Question: I put a MapControl in a scrollviewer, but when I pulled up the MapControl, the MapControl covered the TitlePanel!Like this photo

How to fix this?Is it a system bug?Thx~~~
Here is My xaml code
'''
<Grid x:Name="LayoutRoot" Background="Transparent">
<Grid.RowDefinitions>
<RowDefinition Height="Auto"/>
<RowDefinition Height="*"/>
</Grid.RowDefinitions>
<!--TitlePanel Bao Han Ying Yong Cheng Shi De Ming Cheng He Ye Mian Biao Ti -->
<StackPanel x:Name="TitlePanel" Grid.Row="0" Margin="12,17,0,28">
<TextBlock x:Name="ApplicationTitle" Text="Wo De Ying Yong Cheng Shi " Style="{StaticResource PhoneTextNormalStyle}"/>
<TextBlock x:Name="PageTitle" Text="Ye Mian Ming Cheng " Margin="9,-7,0,0" Style="{StaticResource PhoneTextTitle1Style}"/>
</StackPanel>
<!--ContentPanel - Qi Ta Nei Rong Zhi Yu Ci -->
<Grid x:Name="ContentPanel" Grid.Row="1" Margin="12,0,12,0">
<ScrollViewer>
<Grid Width="440" Height="258" VerticalAlignment="Top">
<msMap:Map x:Name="Map" CopyrightVisibility="Collapsed" LogoVisibility="Collapsed" ScaleVisibility="Collapsed" CredentialsProvider="Al1klJ_w8MPrZ0kntZyMogTJkXb79xyNKVC2XpJuwSPp0NmAbrIuAthSzs5xbomJ">
</msMap:Map>
</Grid>
</ScrollViewer>
</Grid>
</Grid>
'''
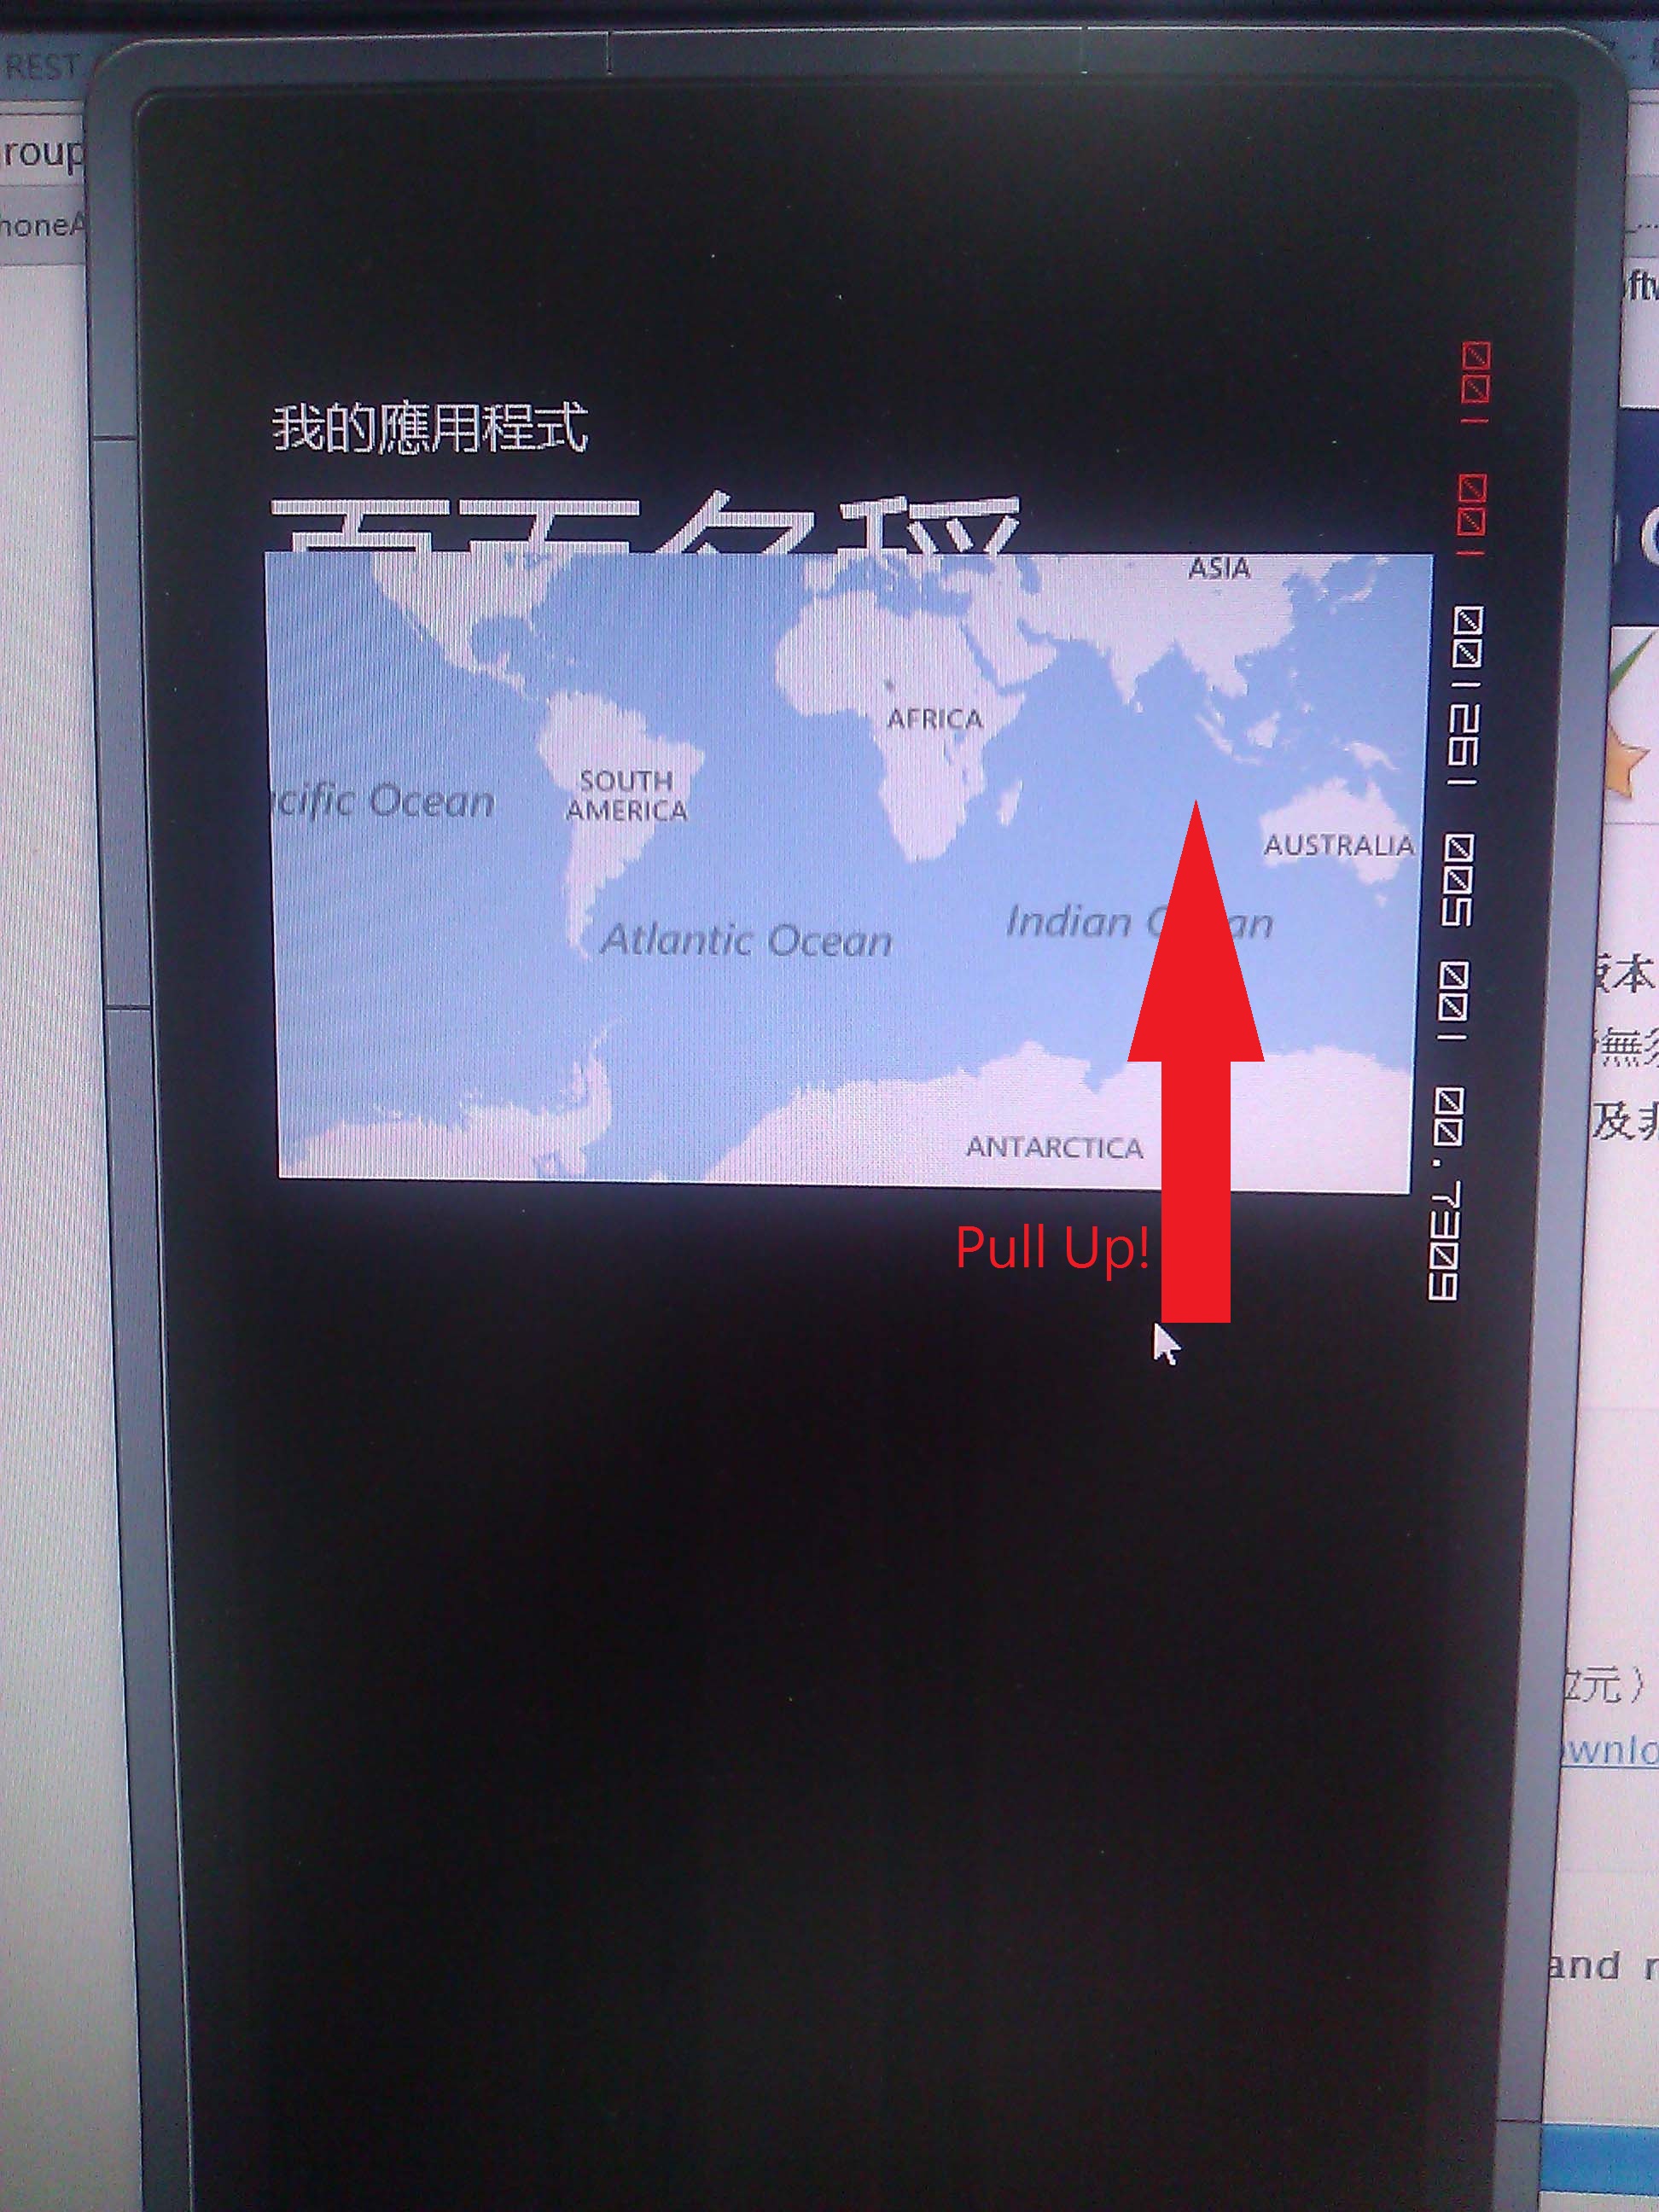
Answer: there is definitely some problem in your grid margins. If you paste your 'xaml' code. Maybe I will be help you out in a more better way
Try: This is working for me.
'''
<Grid x:Name="LayoutRoot" Background="Transparent">
<Grid.RowDefinitions>
<RowDefinition Height="Auto"/>
<RowDefinition Height="*"/>
</Grid.RowDefinitions>
<!--TitlePanel contains the name of the application and page title-->
<StackPanel x:Name="TitlePanel" Grid.Row="0" Margin="12,17,0,28">
<TextBlock x:Name="ApplicationTitle" Text="MY APPLICATION" Style="{StaticResource PhoneTextNormalStyle}"/>
<TextBlock x:Name="PageTitle" Text="page name" Margin="9,-7,0,0" Style="{StaticResource PhoneTextTitle1Style}"/>
</StackPanel>
<!--ContentPanel - place additional content here-->
<Grid x:Name="ContentPanel" Grid.Row="1" Margin="12,0,12,0">
<ScrollViewer>
<Grid MaxHeight="400" VerticalAlignment="Top">
<my:Map HorizontalAlignment="Stretch" Name="map1" VerticalAlignment="Stretch" />
</Grid>
</ScrollViewer>
</Grid>
</Grid>
'''